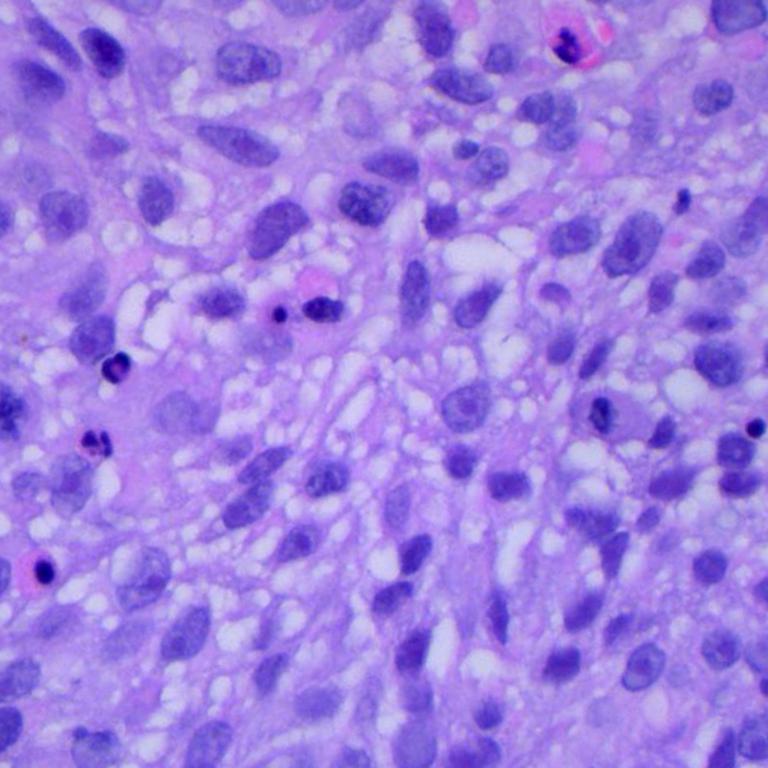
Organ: lung
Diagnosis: squamous carcinomas